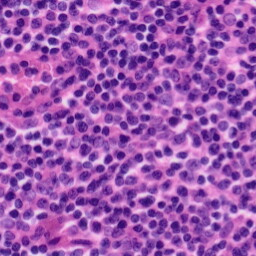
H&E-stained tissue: Tonsil